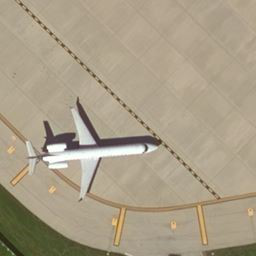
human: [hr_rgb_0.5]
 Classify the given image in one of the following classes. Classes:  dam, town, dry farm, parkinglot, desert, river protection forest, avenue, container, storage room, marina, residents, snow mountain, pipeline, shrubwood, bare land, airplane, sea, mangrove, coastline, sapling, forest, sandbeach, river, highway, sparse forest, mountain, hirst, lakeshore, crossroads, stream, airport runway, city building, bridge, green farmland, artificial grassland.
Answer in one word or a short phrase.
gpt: airplane